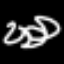
Label: squiggle